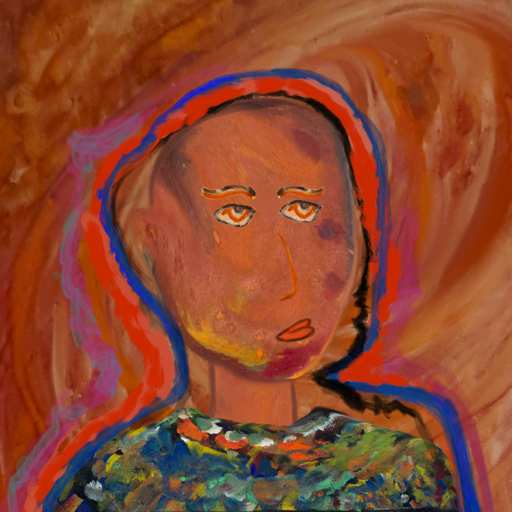
Background: Pious_Lady, Head And Neck Side: Mother_And_Son_Son, Face Side: Experience, Bust: An_Impression, Hair Side: Experience, Head Accessory: Blank, Second Necklace: Blank, Necklace: Blank, Baby: Blank